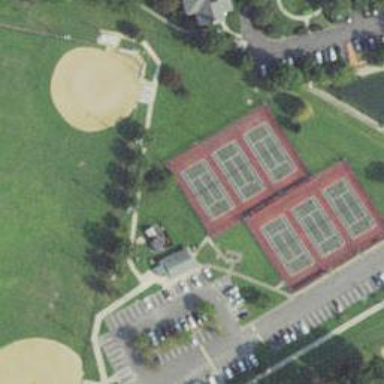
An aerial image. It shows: Tennis court in leisure pitch.